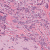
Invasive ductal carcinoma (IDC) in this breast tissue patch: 1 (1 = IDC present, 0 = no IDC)